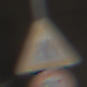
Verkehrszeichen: VerengteFahrbahn
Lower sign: Geschwindigkeit50
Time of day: MorningAfternoon
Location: Outdoor (Urban)
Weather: PartlyCloudy
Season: NotSpecified
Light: Natural